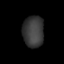
Tissue: lung
Cell type: Endothelial cells
Senescence score: 0.5813
Nuclear area (px): 653
Mean DAPI intensity: 56.712